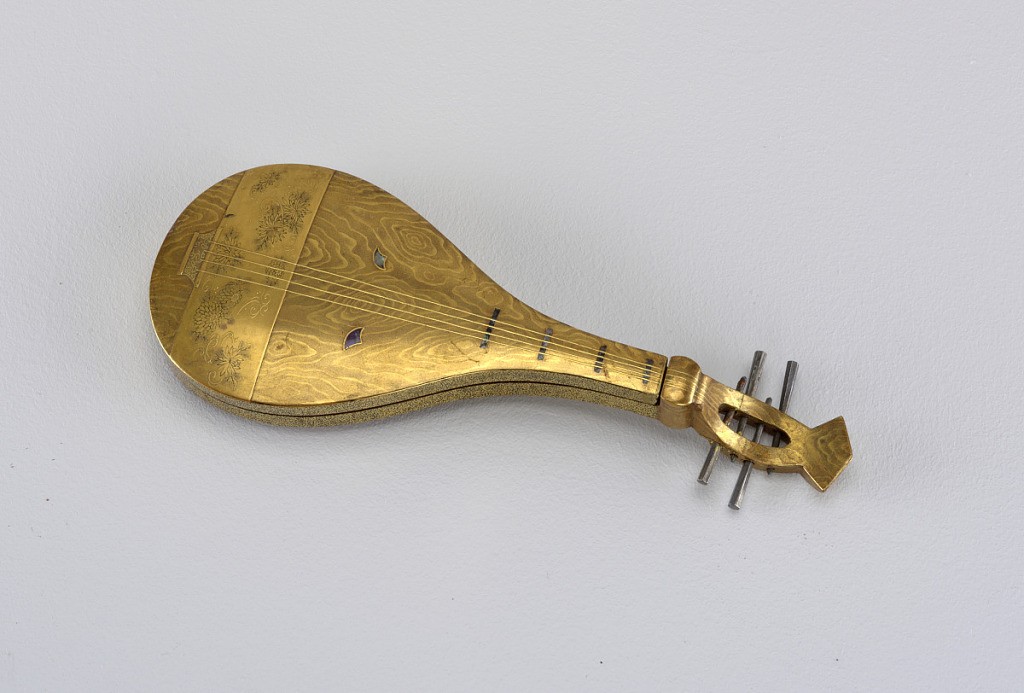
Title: Cover
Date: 1875–1900
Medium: wood
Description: lute shaped box